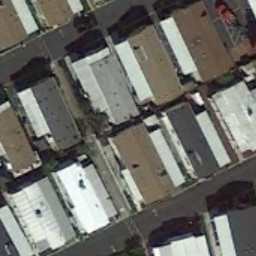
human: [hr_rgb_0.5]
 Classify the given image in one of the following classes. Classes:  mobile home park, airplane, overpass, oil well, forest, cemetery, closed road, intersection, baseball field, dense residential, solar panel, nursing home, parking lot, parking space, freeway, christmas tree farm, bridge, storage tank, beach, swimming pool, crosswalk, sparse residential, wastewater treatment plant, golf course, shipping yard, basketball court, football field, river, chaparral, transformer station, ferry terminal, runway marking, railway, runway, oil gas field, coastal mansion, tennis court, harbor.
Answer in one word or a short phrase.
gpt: mobile home park